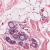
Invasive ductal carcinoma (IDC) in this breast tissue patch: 0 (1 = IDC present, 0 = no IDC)